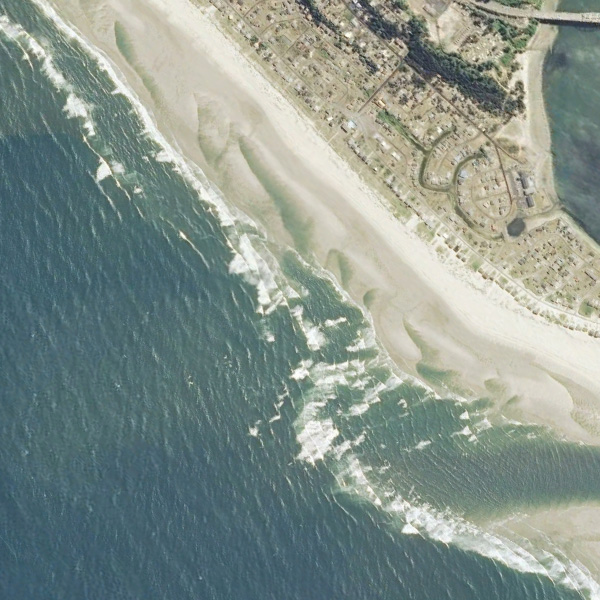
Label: Beach